Interaction volume radius: 5 \u00c5
Interaction volume height: 15 \u00c5
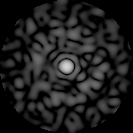
Disorder parameter: 0.8763